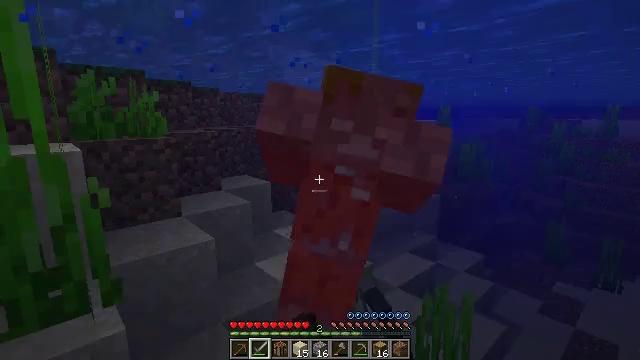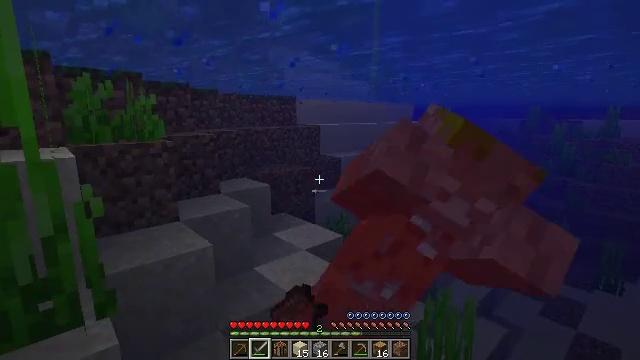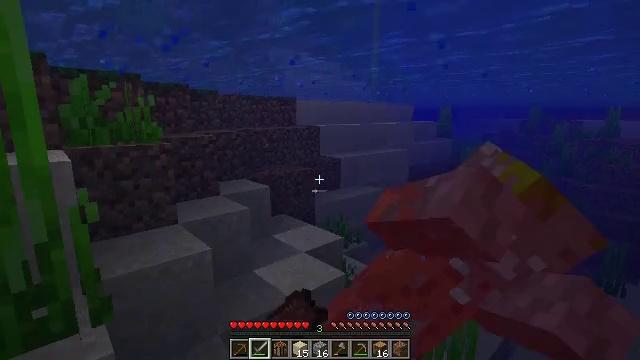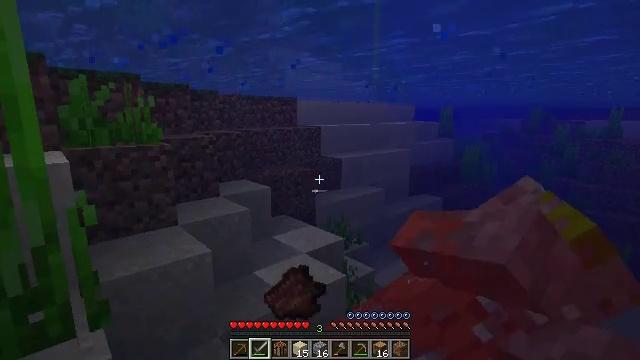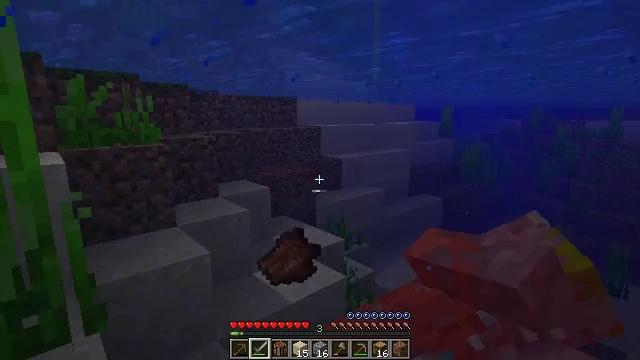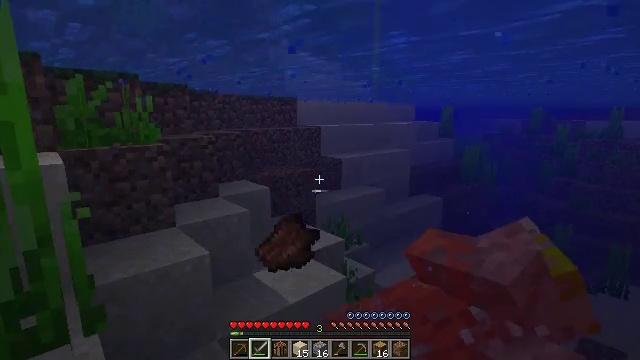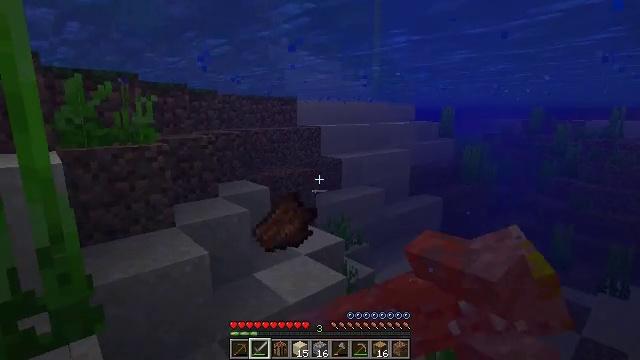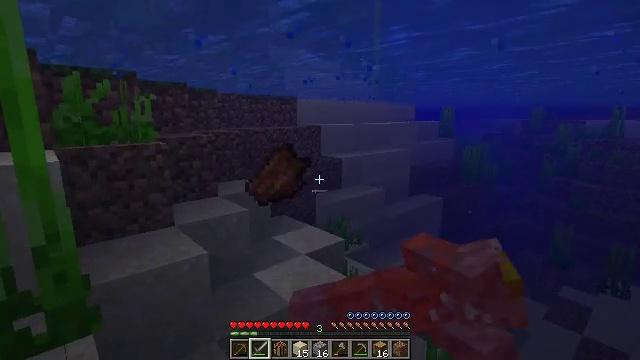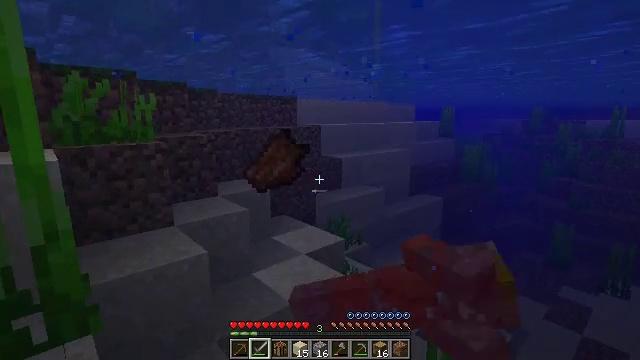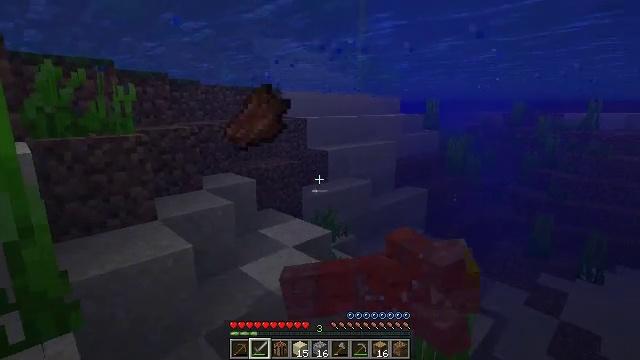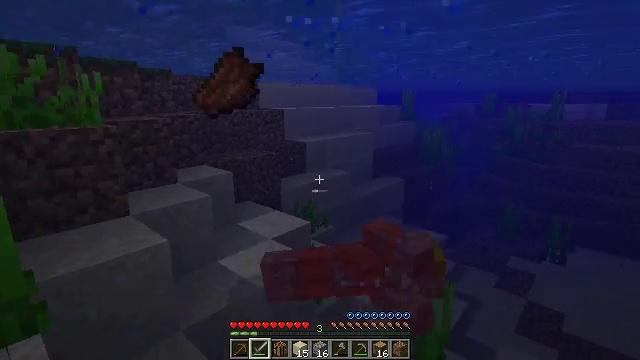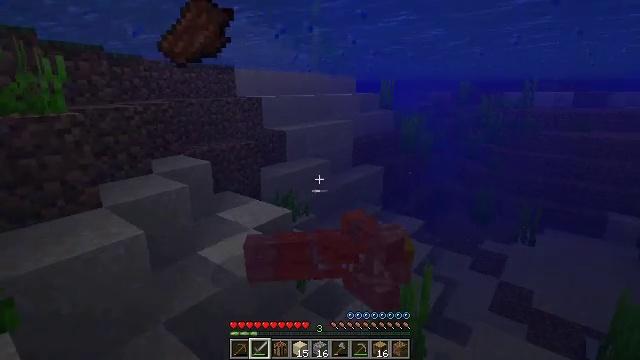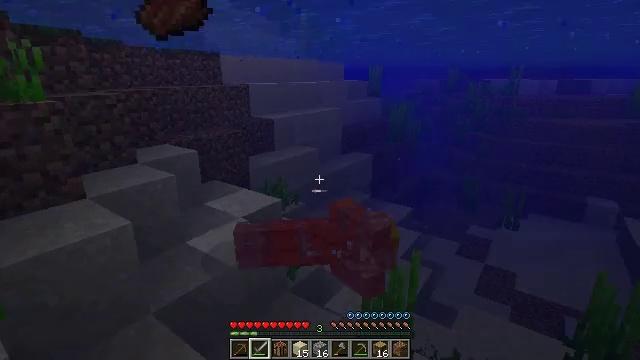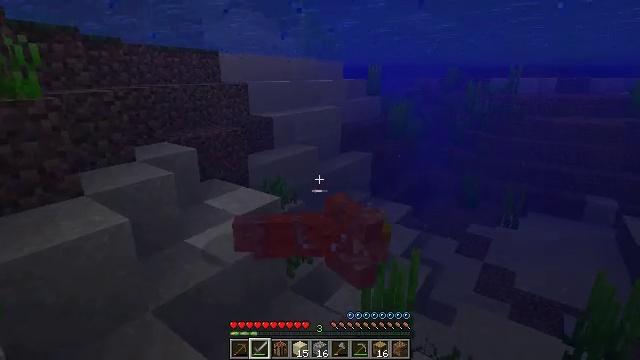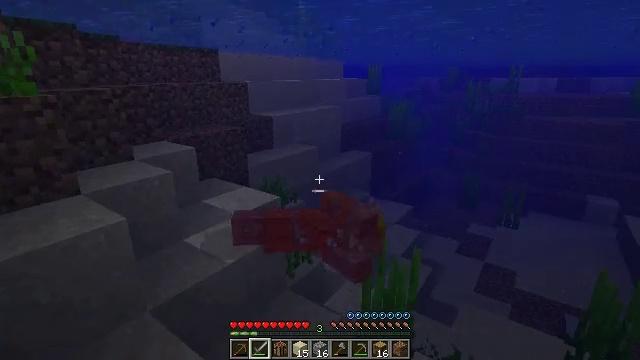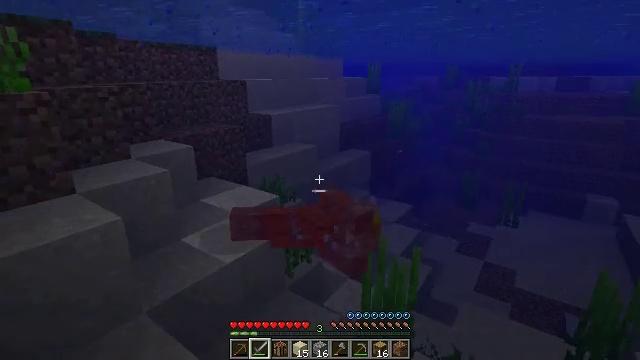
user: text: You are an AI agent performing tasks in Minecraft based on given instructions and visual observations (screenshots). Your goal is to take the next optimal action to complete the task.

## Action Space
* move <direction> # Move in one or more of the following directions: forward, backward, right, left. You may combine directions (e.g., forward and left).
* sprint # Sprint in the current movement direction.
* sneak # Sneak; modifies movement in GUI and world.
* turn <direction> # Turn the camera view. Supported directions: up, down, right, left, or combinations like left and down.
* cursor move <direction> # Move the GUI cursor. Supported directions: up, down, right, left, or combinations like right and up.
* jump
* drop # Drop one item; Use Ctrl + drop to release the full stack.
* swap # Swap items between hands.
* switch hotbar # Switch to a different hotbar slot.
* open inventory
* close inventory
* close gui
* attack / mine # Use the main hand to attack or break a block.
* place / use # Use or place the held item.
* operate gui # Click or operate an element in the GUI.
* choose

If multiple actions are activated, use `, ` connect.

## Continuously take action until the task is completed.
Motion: motion action
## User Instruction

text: Break the vines.
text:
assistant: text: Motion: attack / mine
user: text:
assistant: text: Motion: attack / mine
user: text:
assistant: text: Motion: attack / mine
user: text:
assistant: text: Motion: attack / mine
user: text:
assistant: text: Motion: no_op
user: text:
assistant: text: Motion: attack / mine
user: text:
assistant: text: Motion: attack / mine
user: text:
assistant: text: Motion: no_op
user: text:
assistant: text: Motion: turn right and down
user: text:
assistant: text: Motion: turn right and down
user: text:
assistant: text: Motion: turn right and down
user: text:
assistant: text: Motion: turn right and down
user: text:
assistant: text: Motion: move forward
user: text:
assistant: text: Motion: move forward
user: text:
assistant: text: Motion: move forward
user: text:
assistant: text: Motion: move forward
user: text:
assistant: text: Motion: move forward, turn left
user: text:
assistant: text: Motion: move forward, turn left
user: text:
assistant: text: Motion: move forward, turn left
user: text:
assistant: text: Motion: move forward, turn left
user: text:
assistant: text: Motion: move forward, turn left
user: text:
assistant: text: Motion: move forward, turn left
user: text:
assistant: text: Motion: move forward
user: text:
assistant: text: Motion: move forward
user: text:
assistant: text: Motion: move forward
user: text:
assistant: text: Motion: move forward
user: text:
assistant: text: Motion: move forward
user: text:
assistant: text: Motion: move forward
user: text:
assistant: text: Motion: move forward
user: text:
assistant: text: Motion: move forward